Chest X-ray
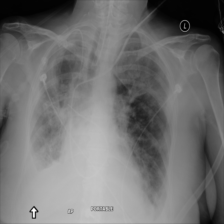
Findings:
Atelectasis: negative
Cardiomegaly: negative
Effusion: positive
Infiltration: positive
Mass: negative
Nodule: negative
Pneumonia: negative
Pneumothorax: negative
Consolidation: negative
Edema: negative
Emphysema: negative
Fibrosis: negative
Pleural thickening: negative
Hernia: negative